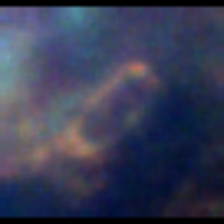
Taxon: Diatom_aggregate
Group: Diatoms